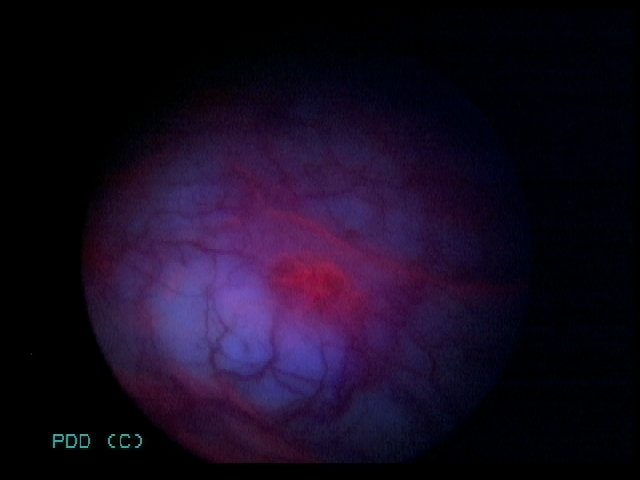
Modality: BLC
Class: Non-malignant
Subclass: BenignNOS
Lesion: L2
Morphology: Non-papillary
Bladder cancer association: No